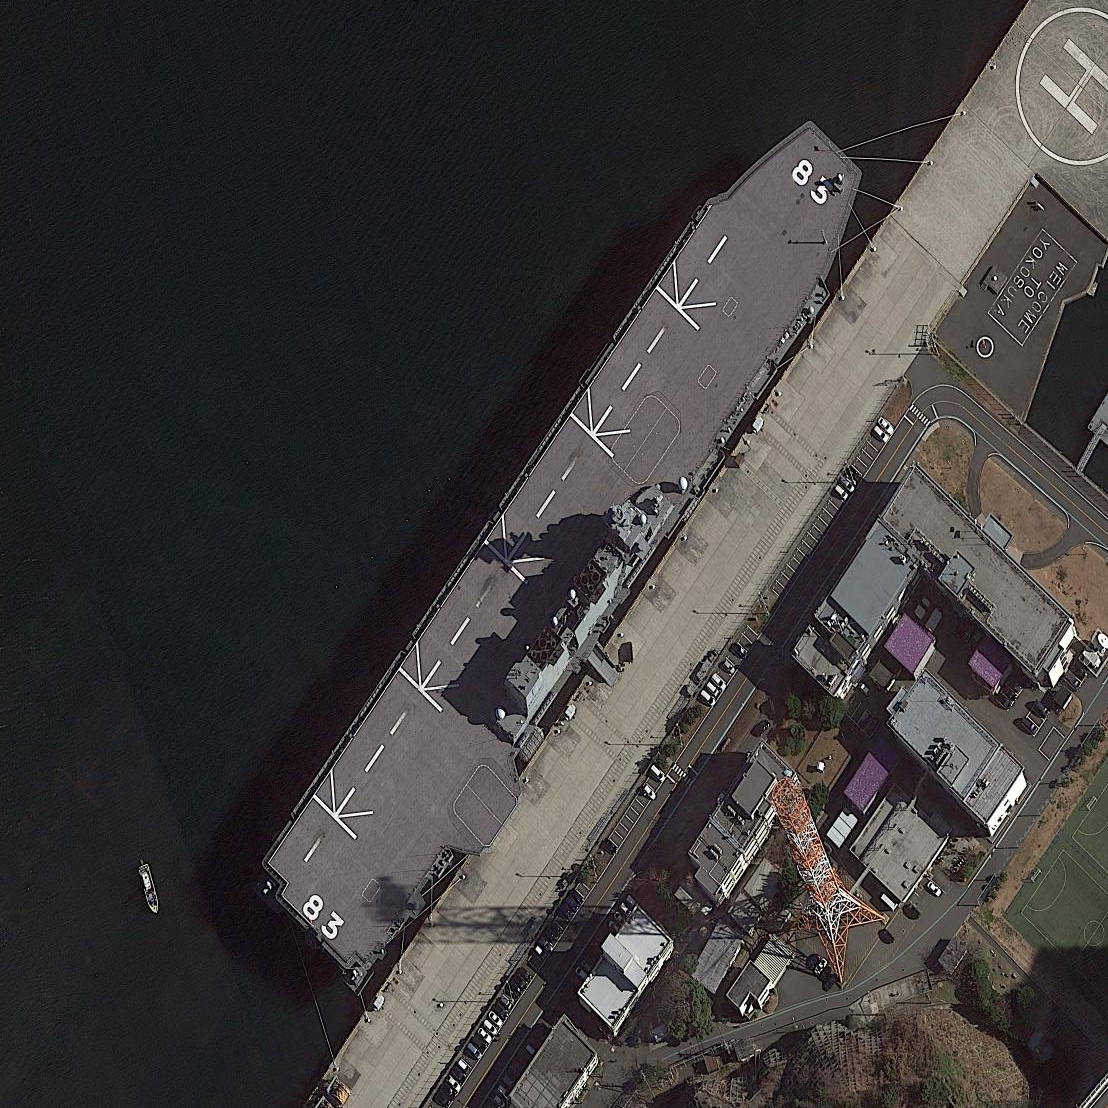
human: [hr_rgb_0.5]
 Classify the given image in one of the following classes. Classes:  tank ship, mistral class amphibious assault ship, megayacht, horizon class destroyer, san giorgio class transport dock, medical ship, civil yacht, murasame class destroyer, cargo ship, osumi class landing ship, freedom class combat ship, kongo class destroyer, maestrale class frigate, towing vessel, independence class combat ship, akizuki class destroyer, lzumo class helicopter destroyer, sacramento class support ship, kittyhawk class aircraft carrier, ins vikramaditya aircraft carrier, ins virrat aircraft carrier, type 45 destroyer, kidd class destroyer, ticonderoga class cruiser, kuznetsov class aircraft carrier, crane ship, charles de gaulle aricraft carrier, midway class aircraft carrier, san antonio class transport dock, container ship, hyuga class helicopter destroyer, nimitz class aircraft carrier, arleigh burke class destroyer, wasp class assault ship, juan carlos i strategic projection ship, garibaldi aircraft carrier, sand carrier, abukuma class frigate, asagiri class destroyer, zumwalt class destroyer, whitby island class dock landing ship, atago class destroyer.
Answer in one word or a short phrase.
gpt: Lzumo class helicopter destroyer